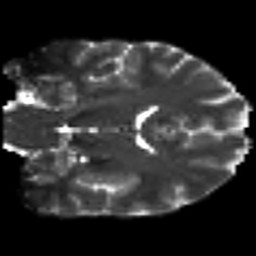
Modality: T2w
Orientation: coronal
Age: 23
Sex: male
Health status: ill
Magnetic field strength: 3 T
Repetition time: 8.4 s
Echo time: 0.0926 s